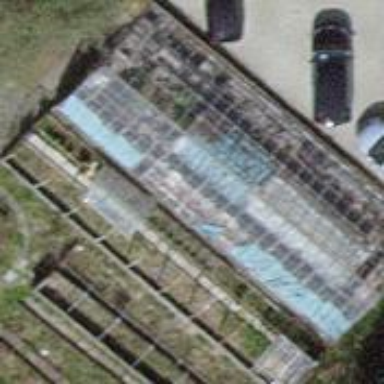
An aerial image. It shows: Greenhouse.